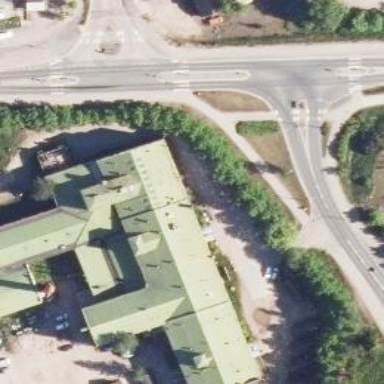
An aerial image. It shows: Fitness centre on leisure land.